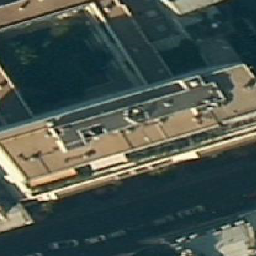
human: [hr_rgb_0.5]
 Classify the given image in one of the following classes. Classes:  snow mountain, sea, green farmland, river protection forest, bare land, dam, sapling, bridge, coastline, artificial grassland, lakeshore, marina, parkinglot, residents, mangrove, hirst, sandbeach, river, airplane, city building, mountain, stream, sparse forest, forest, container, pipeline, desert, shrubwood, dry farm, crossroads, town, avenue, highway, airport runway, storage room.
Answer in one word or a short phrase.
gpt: city building